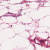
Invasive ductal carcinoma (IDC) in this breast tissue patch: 0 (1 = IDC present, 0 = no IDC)